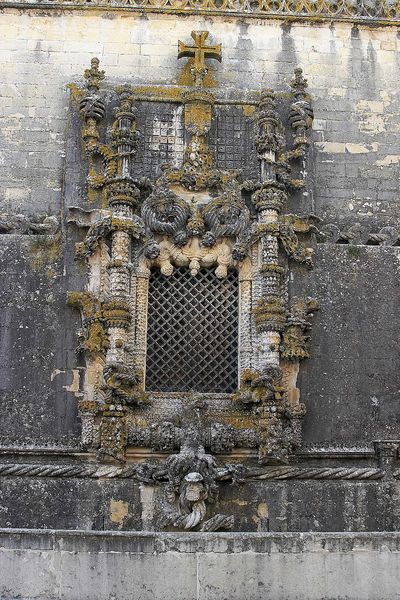
Titel: Templerkirche Santa Maria do Olival in der Burg der Tempelritter Convento da Ordem de Cristo in Tomar
Standort: Tomar, S. Maria do Olival (EU - P - Ribatejo)
Schlagwörter: grün, fenster, grau, säule, säulen, gebäude, haus, ornament, gesichter, wand, stein, gitter, kirche, turm, relief, fassade, mauer, verzierung, foto, kreuz, linie, moos, kranz, fenstergitter, trotteln, quasten, stin, halbrelief, beichten